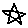
Label: star